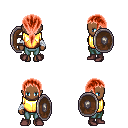
a pixel art fantasy rpg character, female body template, human, dark skin, gold chest armor, teal pants, red ponytail hairstyle, white cloth bandages, maroon shoes, shield, four views (front, back, left, right), 2x2 character sprite sheet, small pixel art, hard edges, no anti-aliasing